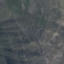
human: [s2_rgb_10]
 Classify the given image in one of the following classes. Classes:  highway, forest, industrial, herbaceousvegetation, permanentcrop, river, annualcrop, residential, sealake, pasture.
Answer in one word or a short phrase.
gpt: HerbaceousVegetation